Question: I have this data in my table (tb_cash_transaction)

I want to group the TYPE column, CURRENCY_ID column and AMOUNT column so it will become like below:
'''
**Currency** **Cash IN** **Cash OUT** **Balance**
14 40000 30000 10000
15 50000 40000 10000
'''
Rule :
1.Group by currency
2.Then find the sum of cash in for that currency
3.Find the sum of cash out for that currency
4.Get the balance (sum cash in - sum cash out)
How to achieve it using mysql? I try using group by but cannot get the desired output.
Thanks in advance
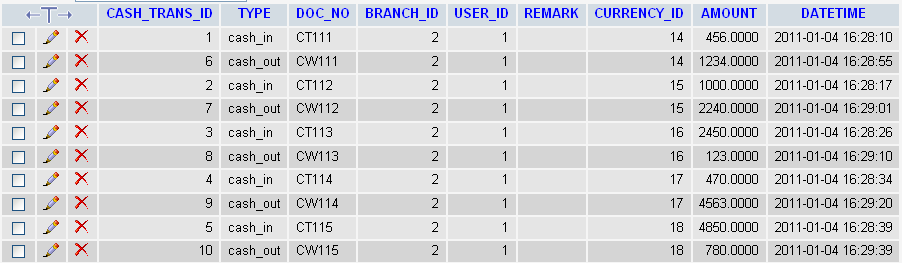
Answer: '''
SELECT currency_id,
SUM(CASE
WHEN TYPE = 'cash_in' THEN amount
END) AS cash_in,
SUM(CASE
WHEN TYPE = 'cash_out' THEN amount
END) AS cash_out,
SUM(CASE
WHEN TYPE = 'cash_in' THEN amount
ELSE -amount
END) AS balance
FROM tb_cash_transaction
WHERE TYPE IN ('cash_in', 'cash_out') /*<--- Where clause probably not needed
but just in case there are other options*/
GROUP BY currency_id
'''